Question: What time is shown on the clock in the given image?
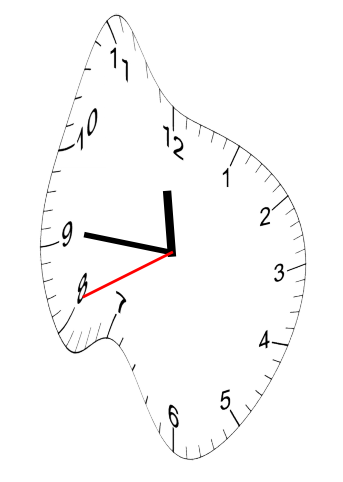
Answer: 11:45:41